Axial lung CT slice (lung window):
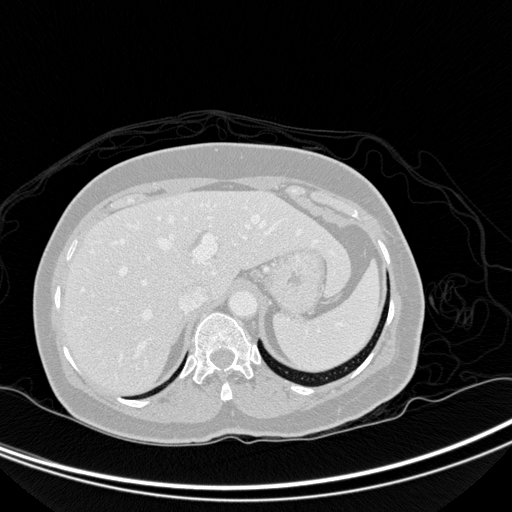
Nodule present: no